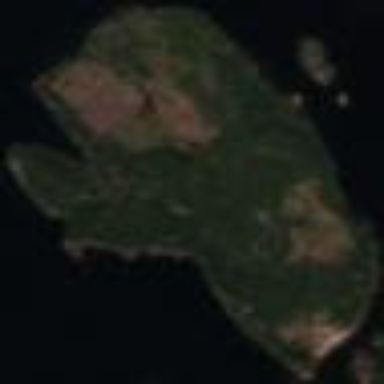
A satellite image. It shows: Image showing island.